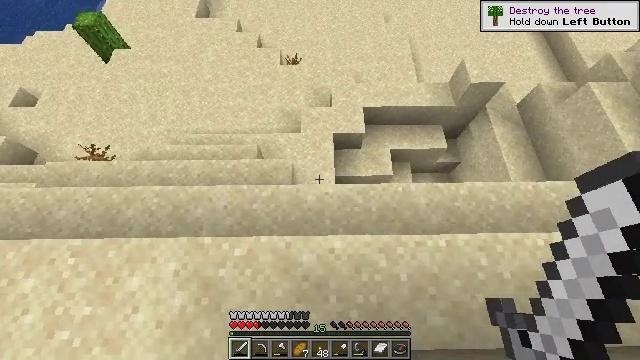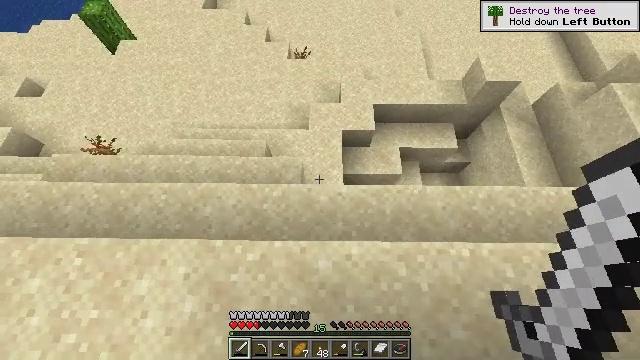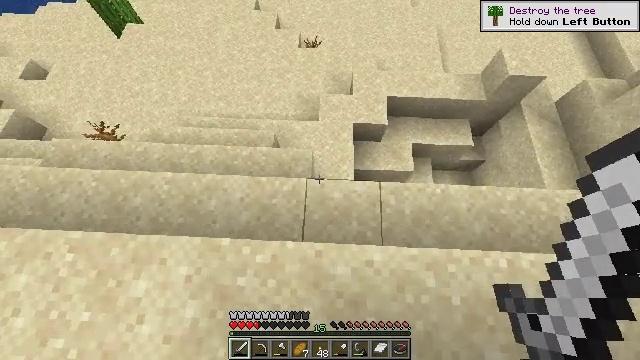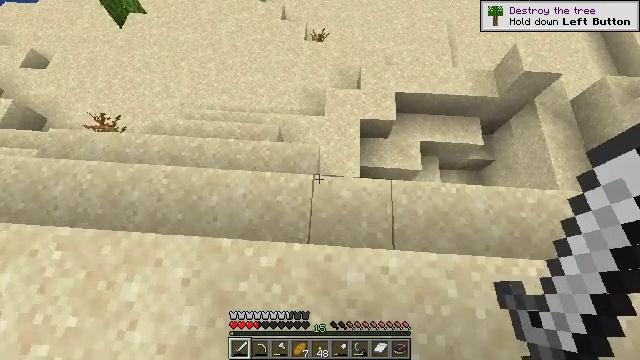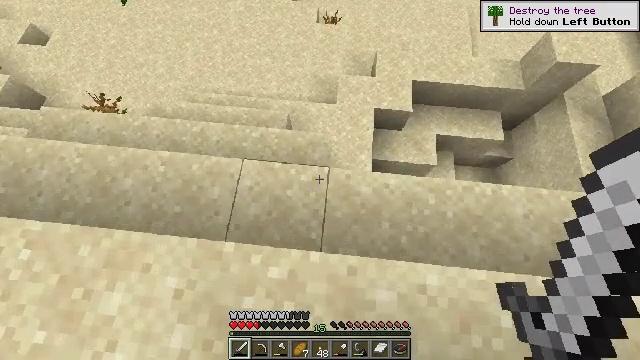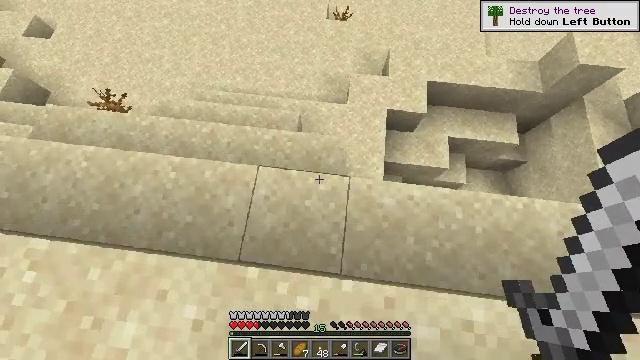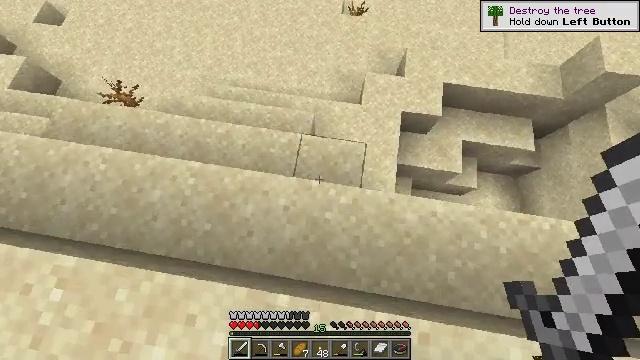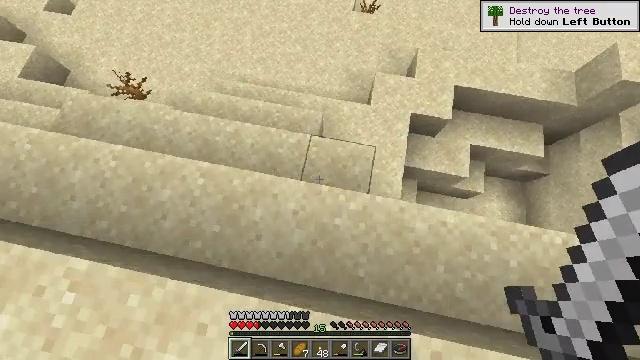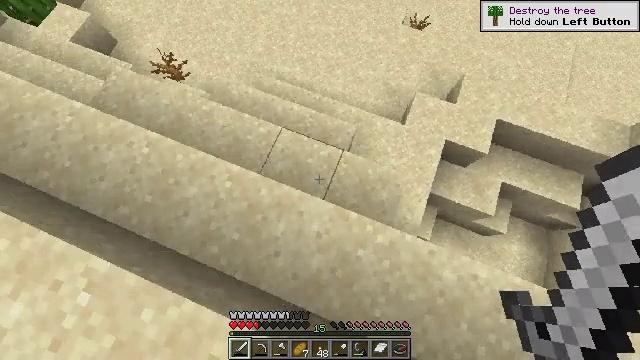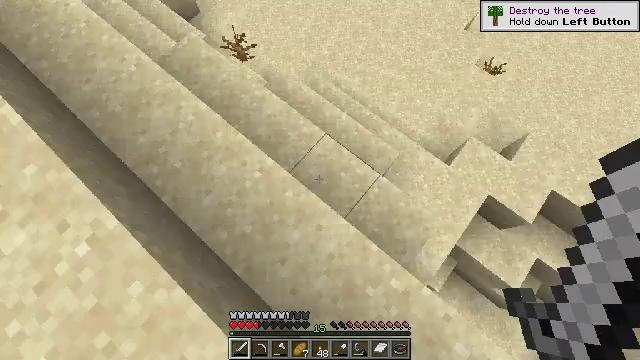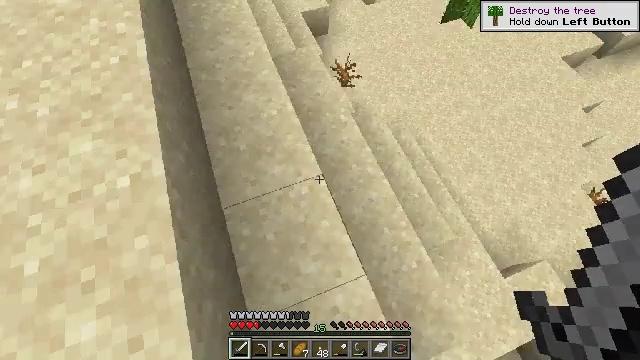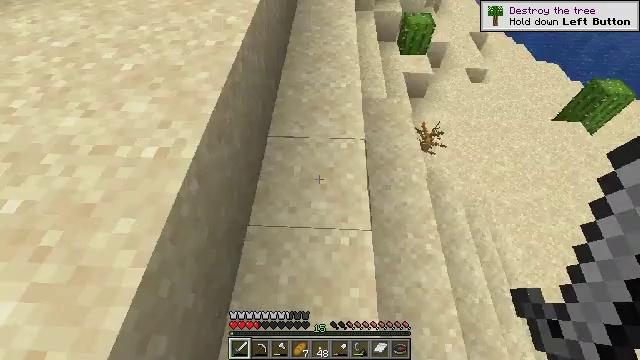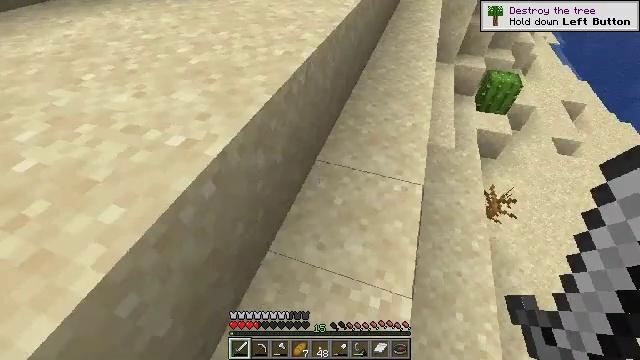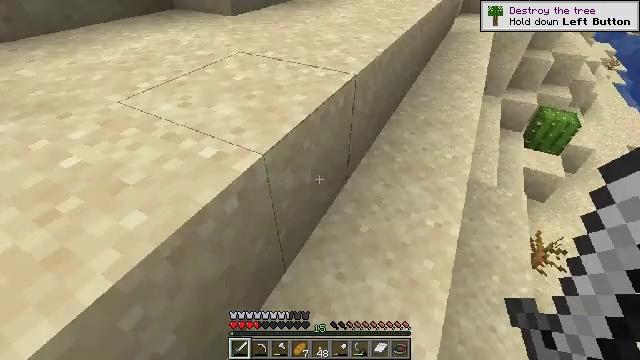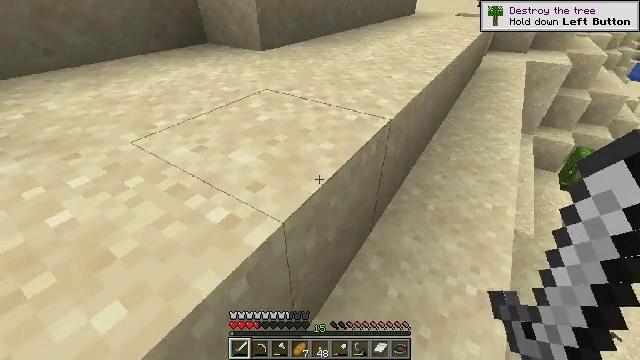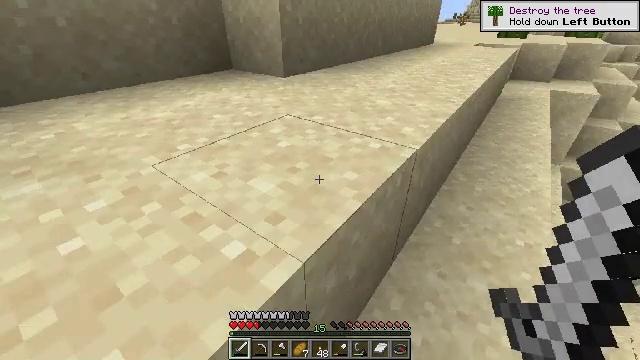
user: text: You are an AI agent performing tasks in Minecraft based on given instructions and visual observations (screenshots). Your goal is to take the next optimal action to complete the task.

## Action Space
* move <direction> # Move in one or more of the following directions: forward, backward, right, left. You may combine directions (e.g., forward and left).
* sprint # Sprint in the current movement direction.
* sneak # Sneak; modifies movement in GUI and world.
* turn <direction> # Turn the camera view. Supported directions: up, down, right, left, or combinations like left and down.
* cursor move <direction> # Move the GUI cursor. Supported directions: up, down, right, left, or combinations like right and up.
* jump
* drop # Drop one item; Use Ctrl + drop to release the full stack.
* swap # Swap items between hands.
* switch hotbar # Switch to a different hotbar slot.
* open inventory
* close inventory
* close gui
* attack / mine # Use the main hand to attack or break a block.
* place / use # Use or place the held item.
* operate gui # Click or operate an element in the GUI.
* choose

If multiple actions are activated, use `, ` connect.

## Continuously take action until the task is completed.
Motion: motion action
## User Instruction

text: Mine the dead bush in the desert.
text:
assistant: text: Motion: move forward and move left, turn left and down
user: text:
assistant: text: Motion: move forward and move left, turn left and down
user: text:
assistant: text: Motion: move forward and move left, turn left
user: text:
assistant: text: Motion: move forward and move left, turn left and down
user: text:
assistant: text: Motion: move forward and move left, turn left
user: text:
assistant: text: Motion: move forward and move left, turn left and down
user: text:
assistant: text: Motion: move forward and move left, turn left
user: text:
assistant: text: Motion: move forward and move left, turn left
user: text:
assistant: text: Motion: move forward and move left, turn left and up
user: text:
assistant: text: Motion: move forward and move left, turn left and up
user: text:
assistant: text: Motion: move forward and move left, turn left and up
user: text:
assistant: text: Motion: move forward and move left, turn left and up
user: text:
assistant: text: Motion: move forward and move left, turn left and up
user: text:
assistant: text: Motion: move forward and move left, turn left and up
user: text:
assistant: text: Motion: move forward and move left, turn left and up
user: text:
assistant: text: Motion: move forward and move left, turn left and up
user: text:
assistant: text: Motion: move forward and move left, turn left and up
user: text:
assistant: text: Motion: move forward and move left, turn left and up
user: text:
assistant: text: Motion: move forward and move left, turn up
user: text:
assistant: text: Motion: move forward and move left, turn right and up
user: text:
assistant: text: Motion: move forward, turn right and up
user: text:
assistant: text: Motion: move forward, turn right and up
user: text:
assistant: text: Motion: move forward, turn right and up, jump
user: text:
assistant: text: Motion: move forward, jump
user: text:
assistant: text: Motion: move forward, jump
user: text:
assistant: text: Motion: move forward, turn right and down, jump
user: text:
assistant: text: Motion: move forward, turn right and down, jump
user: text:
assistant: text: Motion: move forward
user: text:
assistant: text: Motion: move forward
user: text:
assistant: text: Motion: move forward